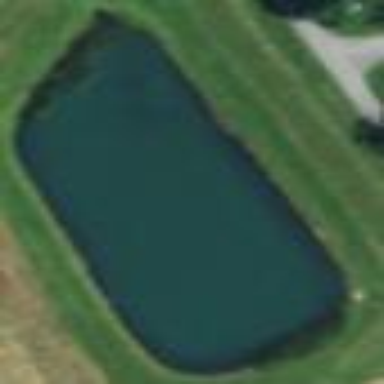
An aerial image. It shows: Peaceful pond surrounded by nature.